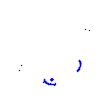
Particle: kaon